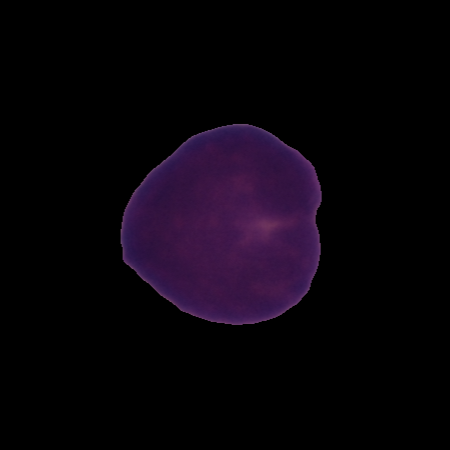
Label: healthy